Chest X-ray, PA view. Patient: 26 years old, sex M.
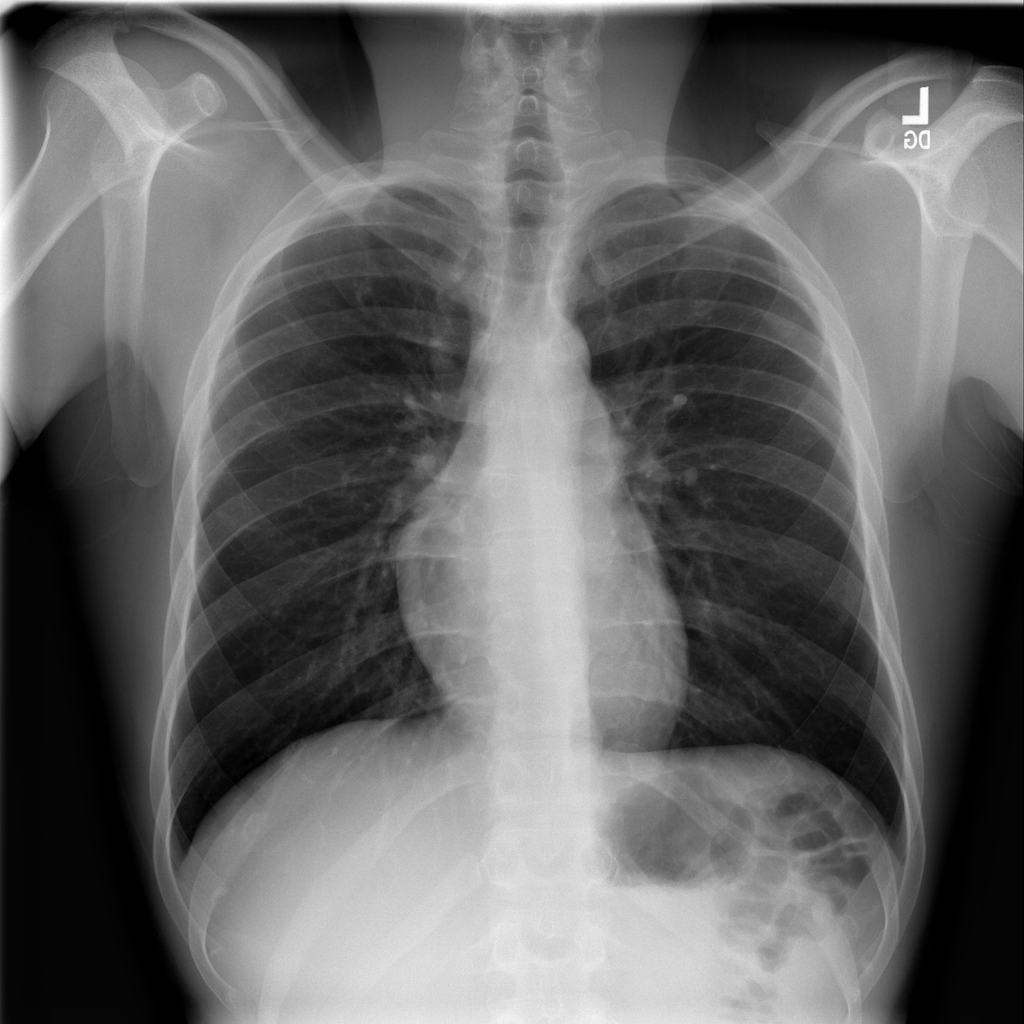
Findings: No Finding